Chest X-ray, PA view. Patient: 33 years old, sex M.
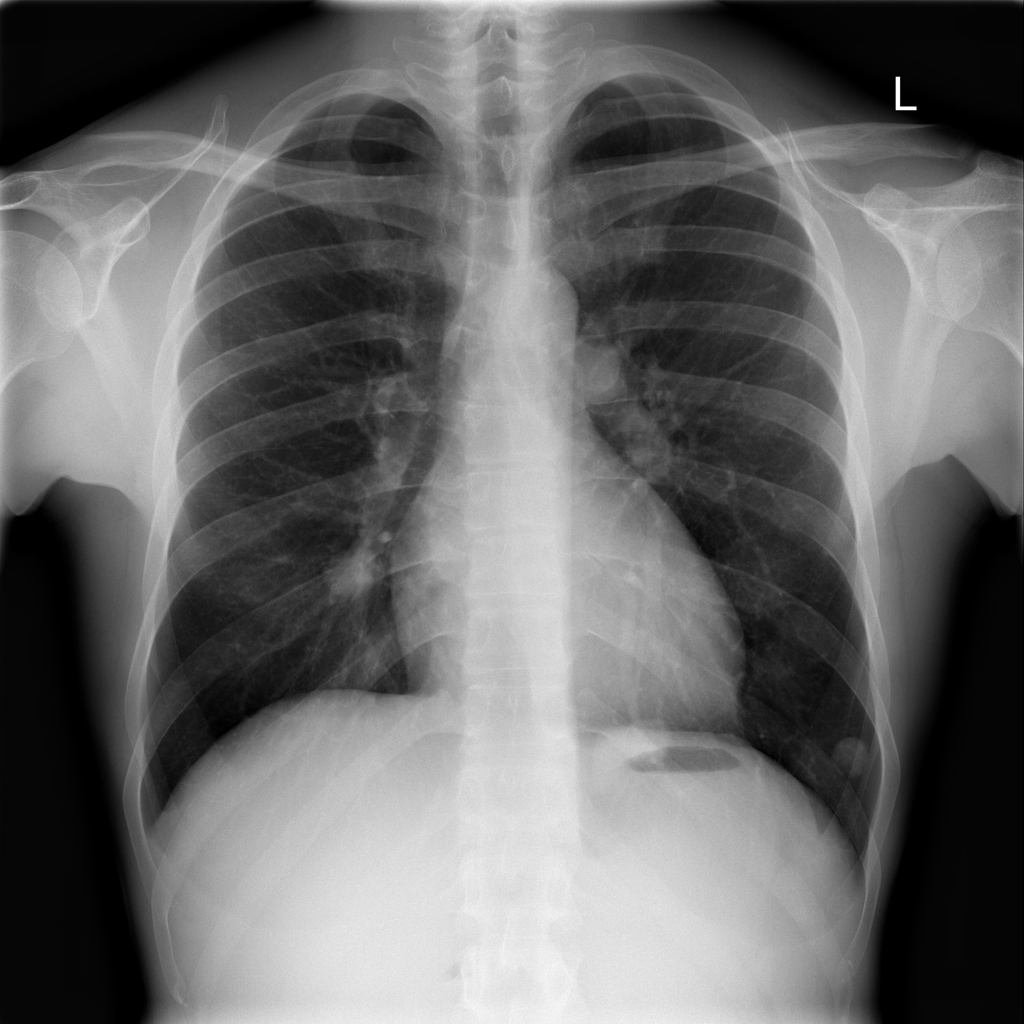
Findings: No Finding